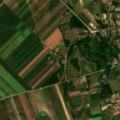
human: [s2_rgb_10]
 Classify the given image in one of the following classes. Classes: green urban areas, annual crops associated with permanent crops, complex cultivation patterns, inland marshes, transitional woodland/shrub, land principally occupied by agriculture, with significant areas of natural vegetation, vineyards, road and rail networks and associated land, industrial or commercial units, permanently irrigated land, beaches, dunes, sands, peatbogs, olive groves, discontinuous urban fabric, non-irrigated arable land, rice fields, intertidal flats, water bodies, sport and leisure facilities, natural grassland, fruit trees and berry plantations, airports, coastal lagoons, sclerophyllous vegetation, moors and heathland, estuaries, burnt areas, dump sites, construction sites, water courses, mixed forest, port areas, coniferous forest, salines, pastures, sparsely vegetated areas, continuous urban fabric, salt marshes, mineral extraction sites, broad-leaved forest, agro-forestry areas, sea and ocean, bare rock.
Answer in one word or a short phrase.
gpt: discontinuous urban fabric, non-irrigated arable land, complex cultivation patterns, land principally occupied by agriculture, with significant areas of natural vegetation, transitional woodland/shrub